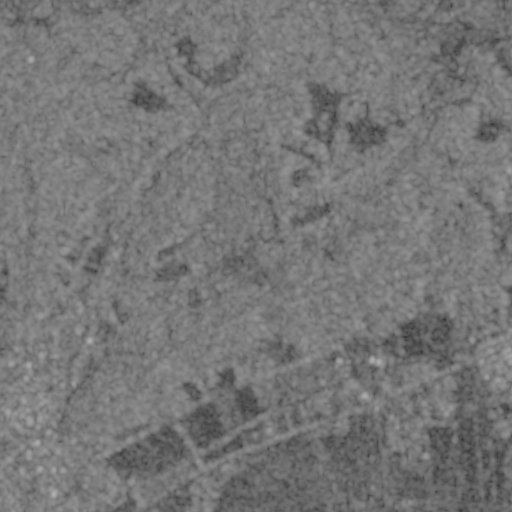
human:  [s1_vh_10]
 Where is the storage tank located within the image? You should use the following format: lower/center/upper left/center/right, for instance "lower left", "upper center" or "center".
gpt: The storage tank is located in the lower right of the image.
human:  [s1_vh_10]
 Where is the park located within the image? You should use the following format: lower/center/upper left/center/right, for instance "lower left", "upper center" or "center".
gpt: There is no park in the image.

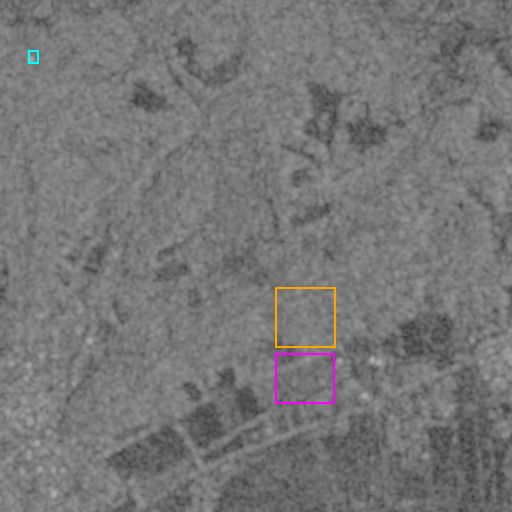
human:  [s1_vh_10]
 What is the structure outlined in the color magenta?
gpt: The structure outlined in magenta is a crop field.
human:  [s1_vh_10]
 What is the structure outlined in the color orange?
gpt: The structure outlined in orange is a park.
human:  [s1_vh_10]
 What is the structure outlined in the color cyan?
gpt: The structure outlined in cyan is a parking lot.
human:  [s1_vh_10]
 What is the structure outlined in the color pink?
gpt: There is no pink outline.